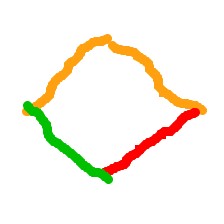
Shape: rhombus